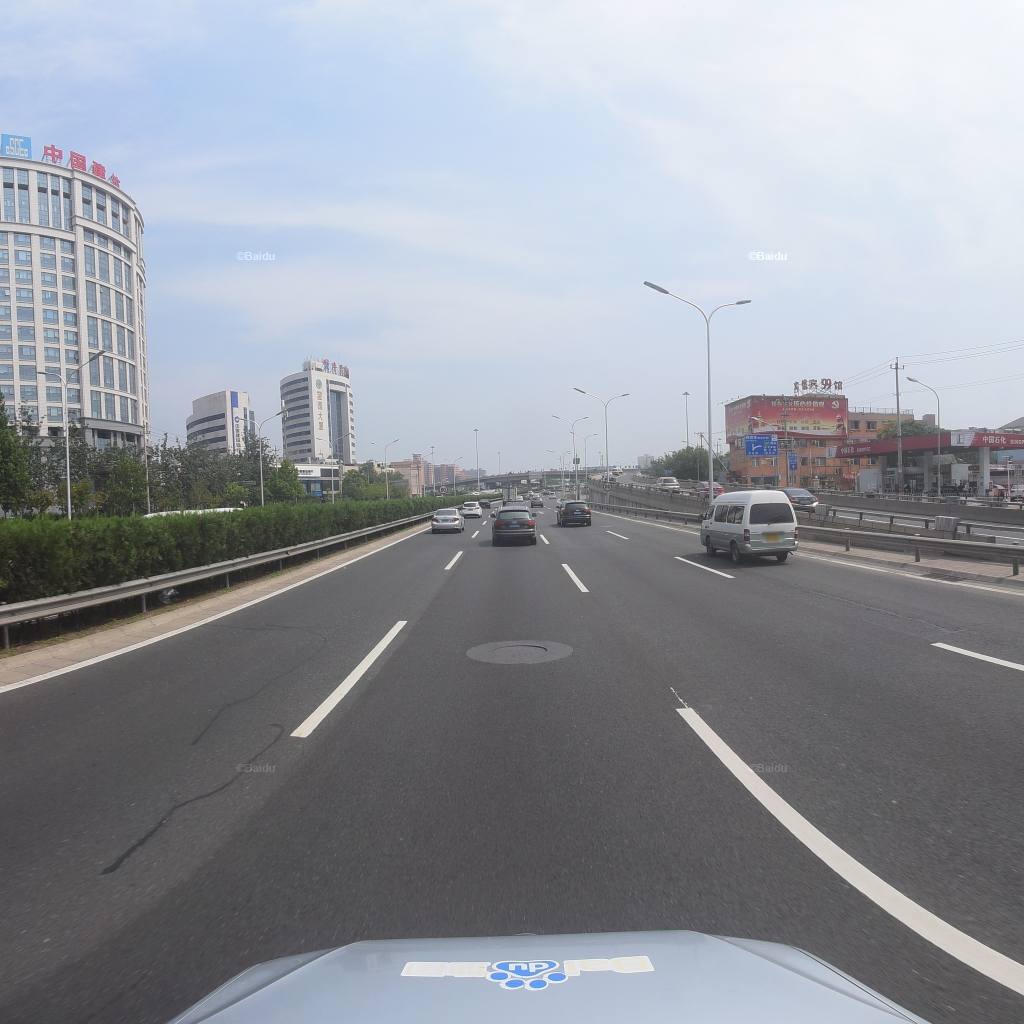
Region: Fengtai
Road damage annotations: transverse patch, longitudinal patch, longitudinal patch, manhole cover, longitudinal patch